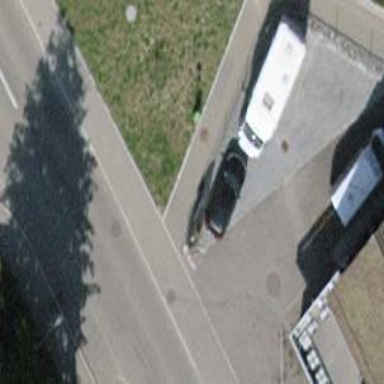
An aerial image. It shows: Asphalt sidewalk along the footway.